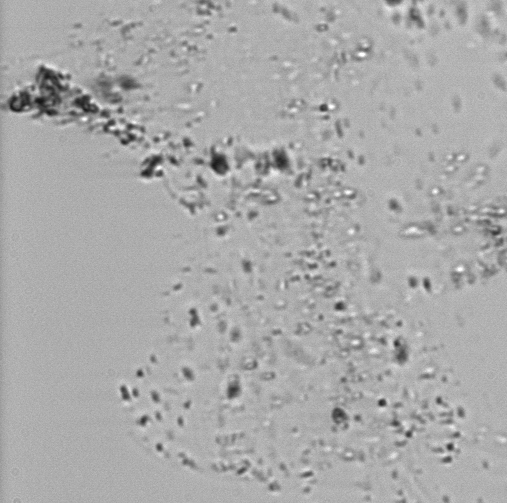
Label: Phaeocystis_debris